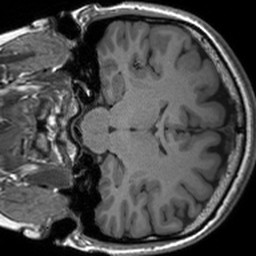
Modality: T1w
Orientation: coronal
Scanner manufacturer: siemens
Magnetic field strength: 3 T
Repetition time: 1.54 s
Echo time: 0.00234 s